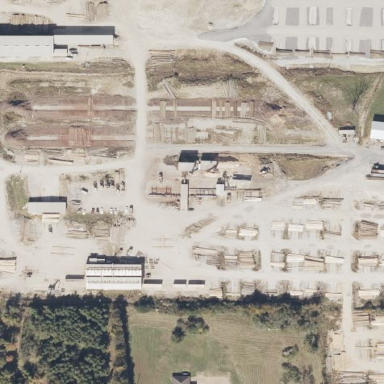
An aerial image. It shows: Industrial area with sawmill. The industrial site includes works related to sawmill operations.